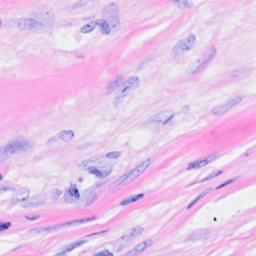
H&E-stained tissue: Breast